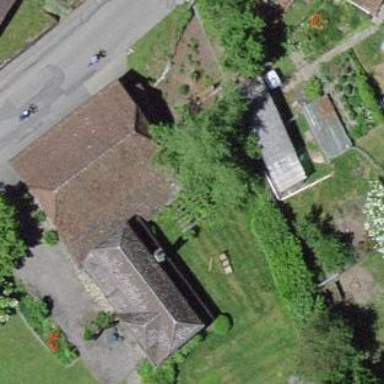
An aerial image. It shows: Barn.